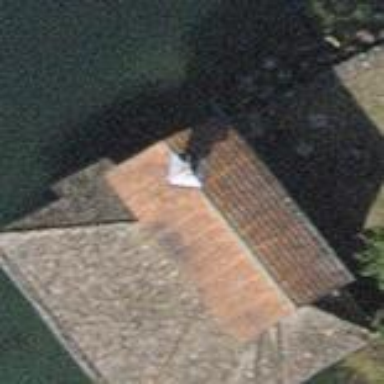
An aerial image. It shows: Boathouse building.